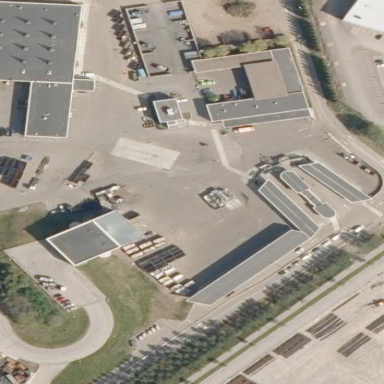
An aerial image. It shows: View of roof of building.